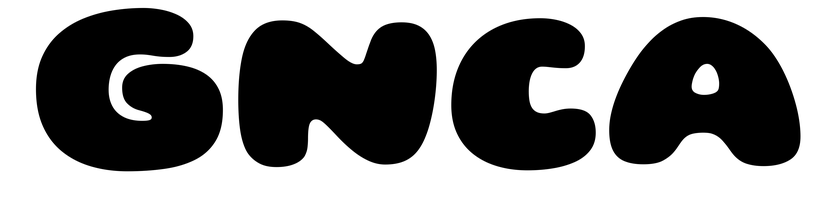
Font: Gluten_Black